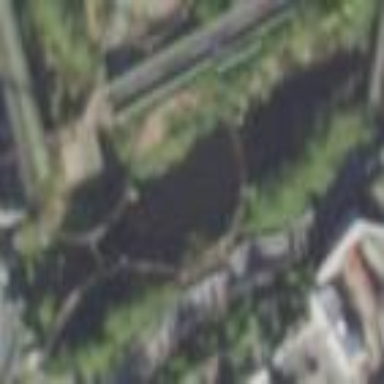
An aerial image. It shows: Serene pond surrounded by nature.